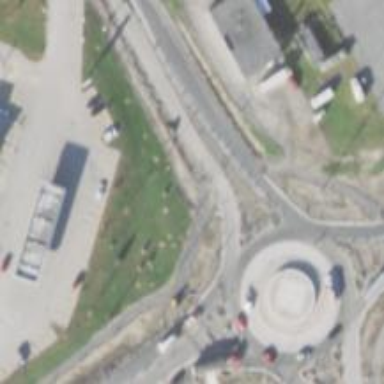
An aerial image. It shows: Traffic island located on footway.